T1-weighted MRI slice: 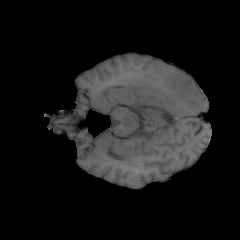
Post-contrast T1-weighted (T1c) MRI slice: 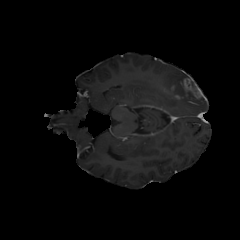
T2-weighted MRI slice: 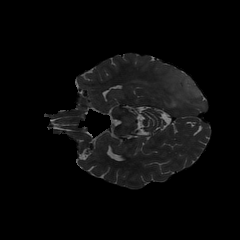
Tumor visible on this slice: yes